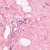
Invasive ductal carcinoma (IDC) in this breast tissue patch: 0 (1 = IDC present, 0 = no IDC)